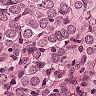
Metastatic tissue present: yes